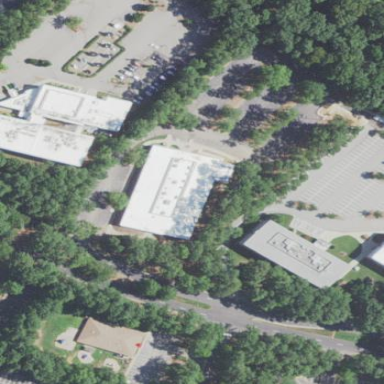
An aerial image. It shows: Commercial building.